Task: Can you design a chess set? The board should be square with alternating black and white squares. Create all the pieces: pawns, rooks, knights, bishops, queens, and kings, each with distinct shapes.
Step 171:
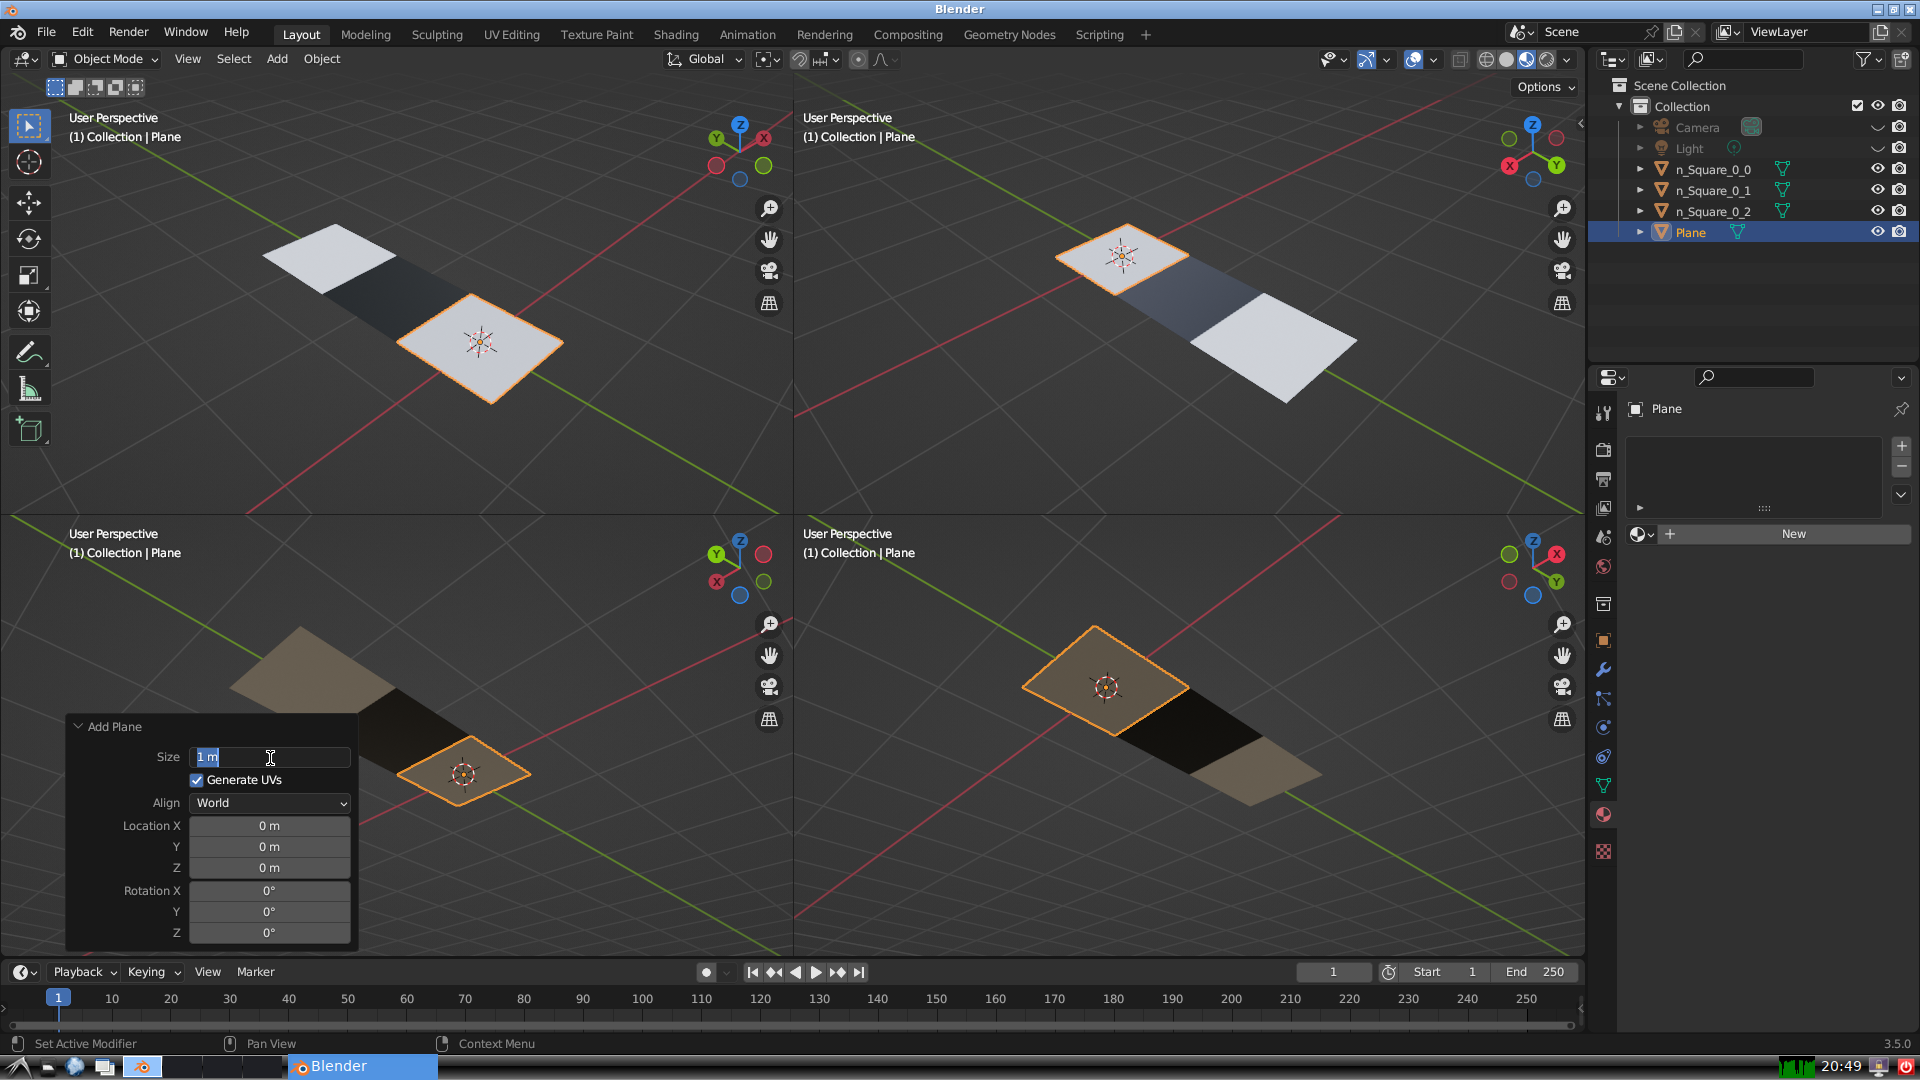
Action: input_text: 1.0